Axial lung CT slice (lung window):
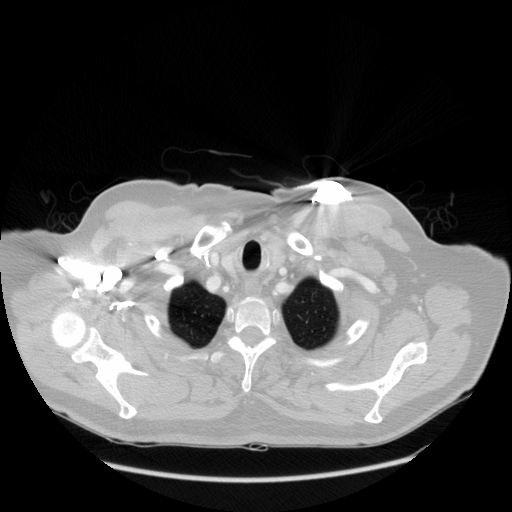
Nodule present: no